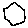
Label: hexagon